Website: apple
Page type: payment
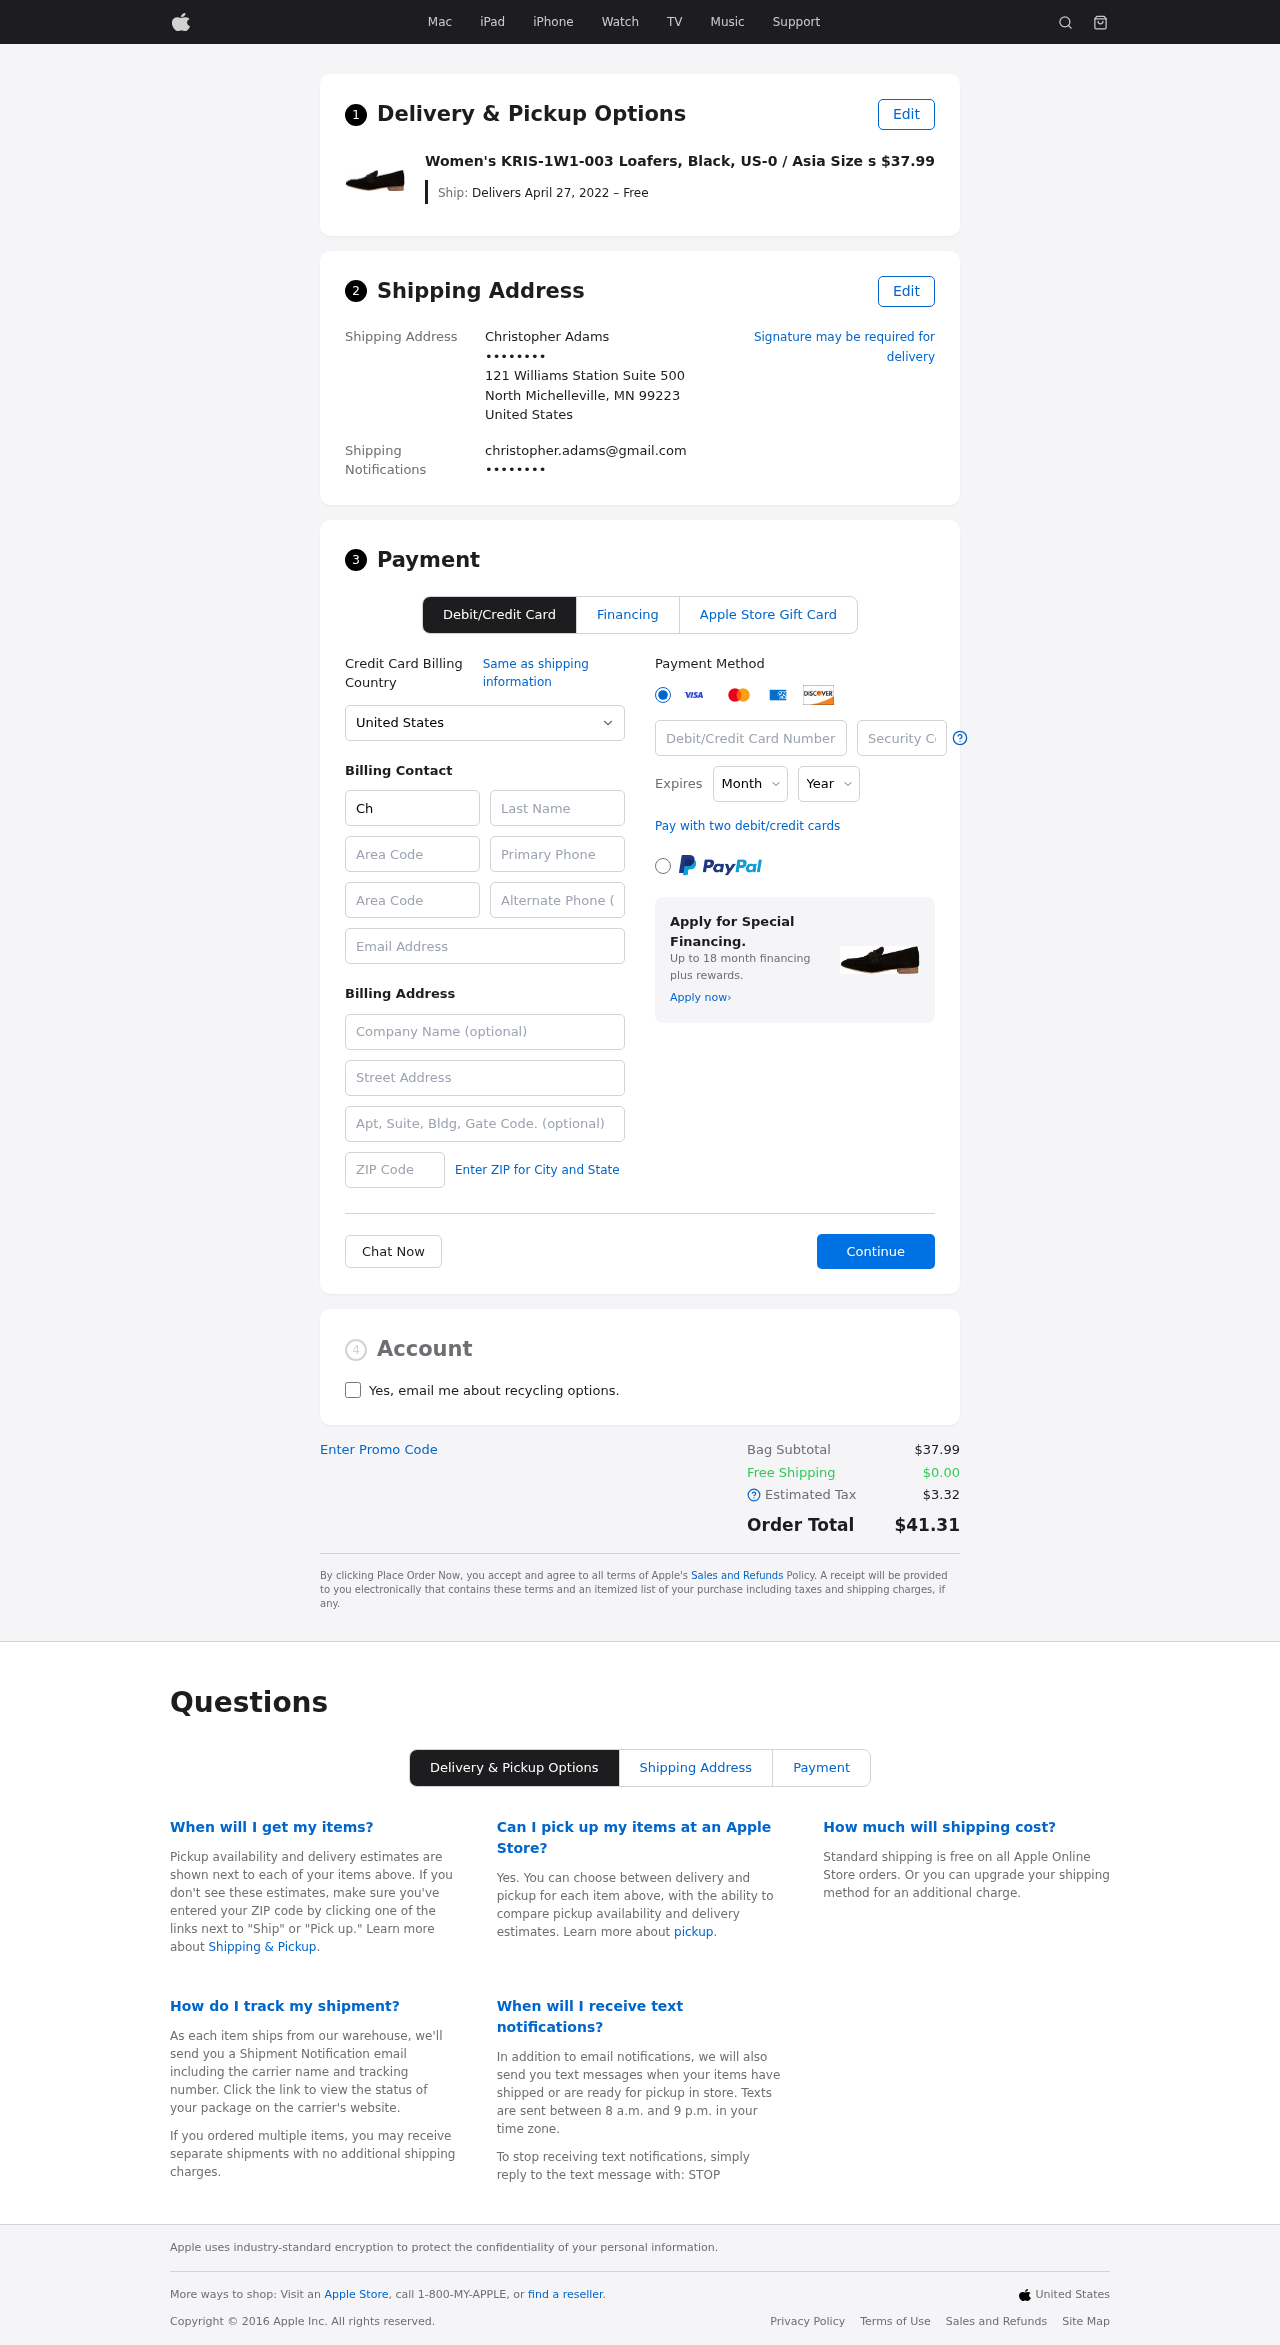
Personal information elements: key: PII_CARD_CVV
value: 015
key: PII_CARD_EXPIRY_MONTH
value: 10
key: PII_CARD_EXPIRY_YEAR
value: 29
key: PII_CARD_NUMBER
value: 4144 0937 4559 9385
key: PII_CITY_STATE_ZIP
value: North Michelleville, MN 99223
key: PII_COMPANY
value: Arnold-Young
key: PII_COUNTRY
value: United States
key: PII_EMAIL
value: christopher.adams@gmail.com
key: PII_EMAIL2
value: christopher.adams@gmail.com
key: PII_FIRSTNAME
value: Christopher
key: PII_FULLNAME
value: Christopher Adams
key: PII_LASTNAME
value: Adams
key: PII_PHONE3
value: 4266576461
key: PII_PHONE_ALT
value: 3773509475
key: PII_PHONE_ALT_AREA
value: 377
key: PII_PHONE_AREA
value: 426
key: PII_POSTCODE2
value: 40151
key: PII_SECURITY_CODE
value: BC89
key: PII_STREET
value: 121 Williams Station Suite 500
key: PII_STREET2
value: Suite 429
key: PII_PHONE
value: ••••••••
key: PII_PHONE2
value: ••••••••
Product elements: key: PRODUCT1_NAME
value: Women's KRIS-1W1-003 Loafers, Black, US-0 / Asia Size s
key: PRODUCT1_PRICE
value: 37.99
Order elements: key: ORDER_DELIVERY_DATE
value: Delivers April 27, 2022 – Free
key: ORDER_SUBTOTAL
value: $37.99
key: ORDER_SHIPPING_COST
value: $0.00
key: ORDER_TAX
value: $3.32
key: ORDER_TOTAL
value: $41.31